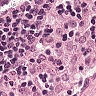
Metastatic tissue present: no